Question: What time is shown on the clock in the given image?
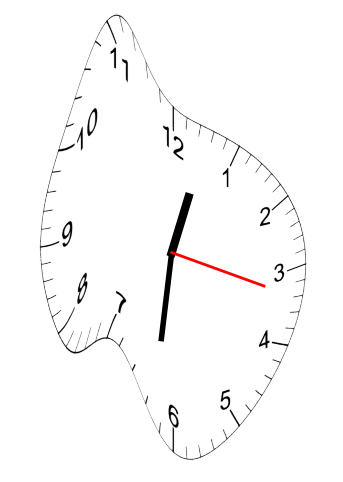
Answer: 12:31:17